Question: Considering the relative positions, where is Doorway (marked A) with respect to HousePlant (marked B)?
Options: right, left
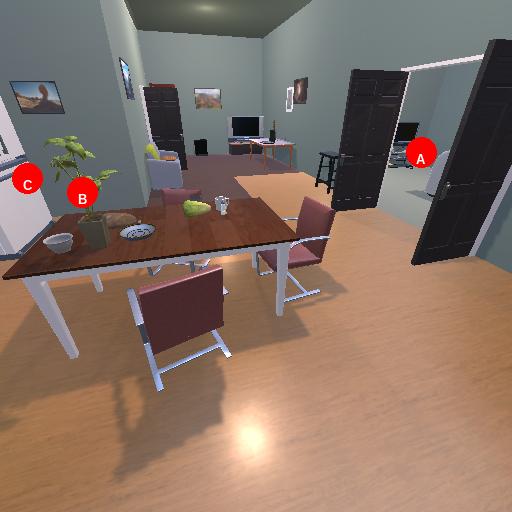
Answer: right